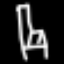
Label: chair